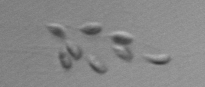
Label: Dinobryon